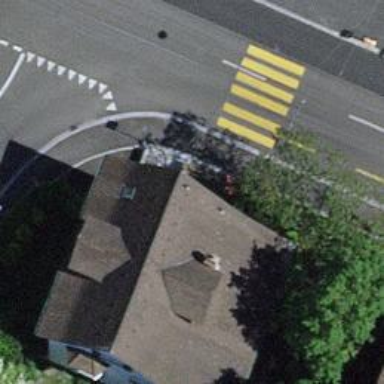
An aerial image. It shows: Sidewalk.